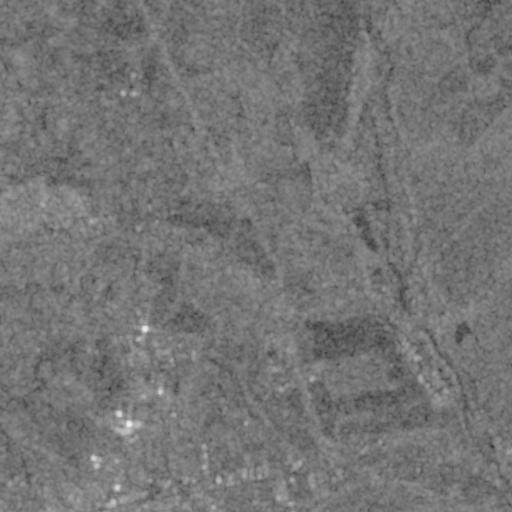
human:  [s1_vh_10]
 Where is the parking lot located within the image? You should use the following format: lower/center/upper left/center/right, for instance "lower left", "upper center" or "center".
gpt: The parking lot is located in the lower left of the image.
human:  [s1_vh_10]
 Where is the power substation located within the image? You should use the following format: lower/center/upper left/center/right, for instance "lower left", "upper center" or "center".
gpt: The power substation is located in the center left of the image.
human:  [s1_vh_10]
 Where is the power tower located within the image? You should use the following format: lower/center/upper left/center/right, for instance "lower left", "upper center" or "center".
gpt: The power tower is located in the center left of the image.
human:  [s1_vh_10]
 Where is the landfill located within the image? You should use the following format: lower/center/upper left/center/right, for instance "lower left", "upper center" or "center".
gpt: There is no landfill in the image.

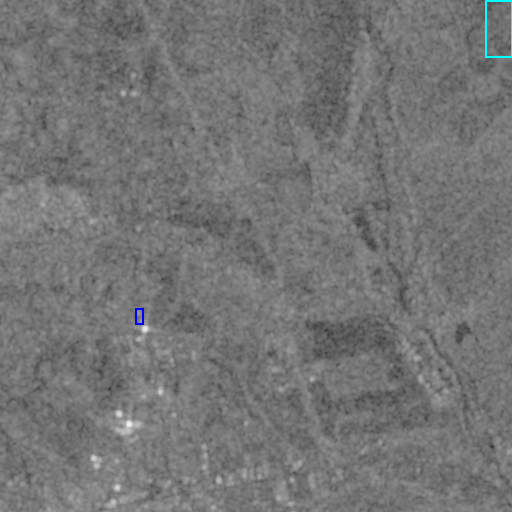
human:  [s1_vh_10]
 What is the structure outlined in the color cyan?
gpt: The structure outlined in cyan is a crop field.
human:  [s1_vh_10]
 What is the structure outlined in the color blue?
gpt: The structure outlined in blue is a power substation.
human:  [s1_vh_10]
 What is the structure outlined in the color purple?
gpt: There is no purple outline.